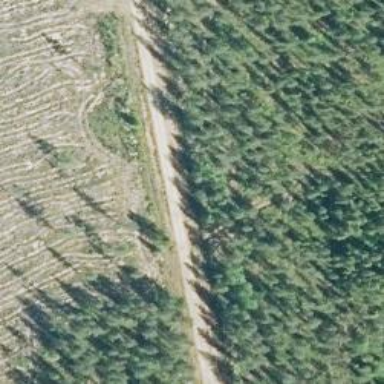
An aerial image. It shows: Unclassified road.